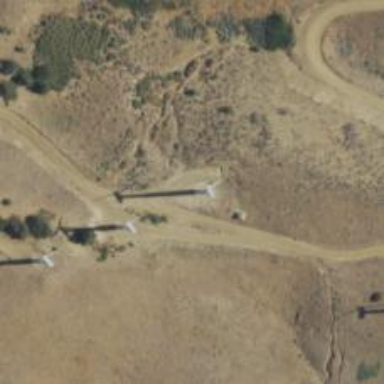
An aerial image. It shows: Wind-powered generator.